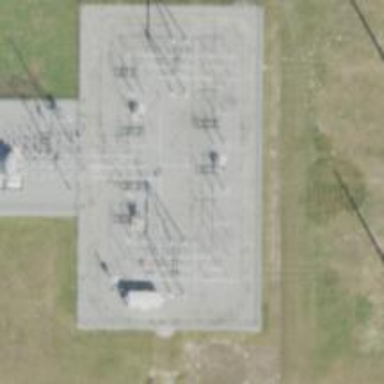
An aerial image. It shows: Switch for power supply.